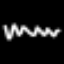
Label: squiggle